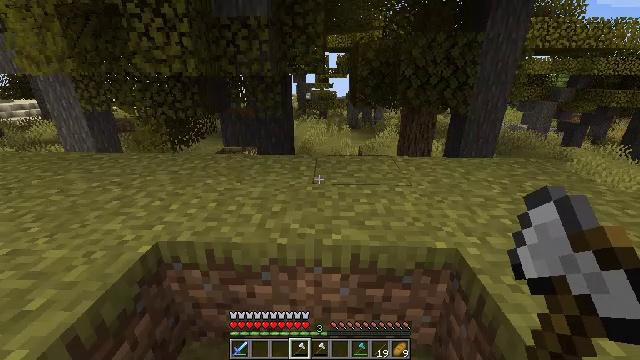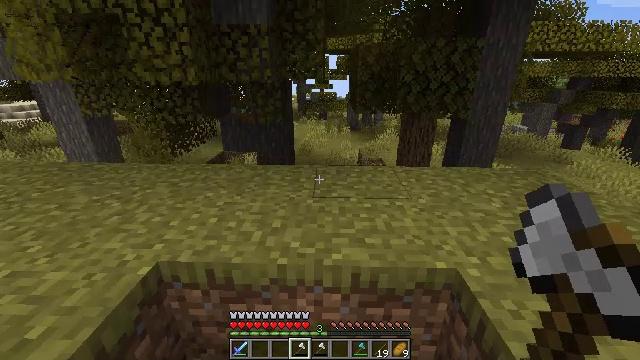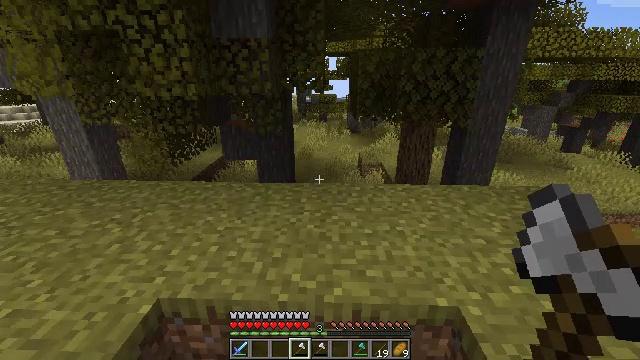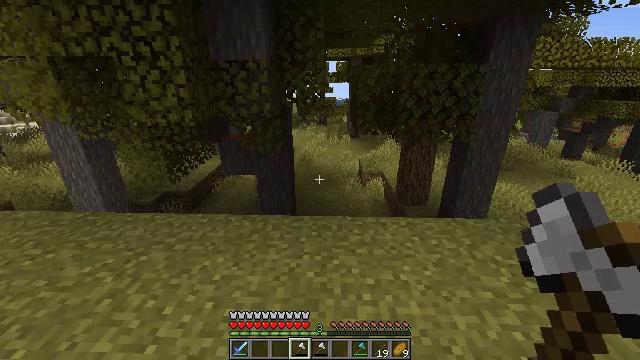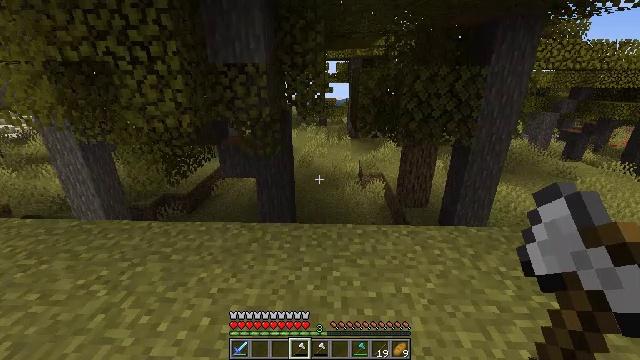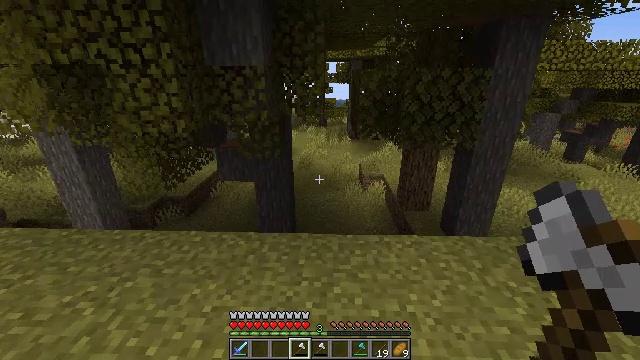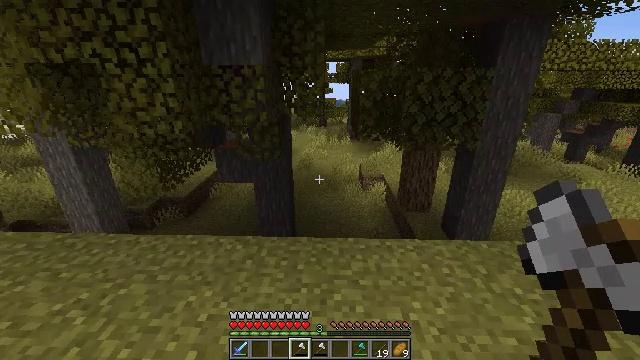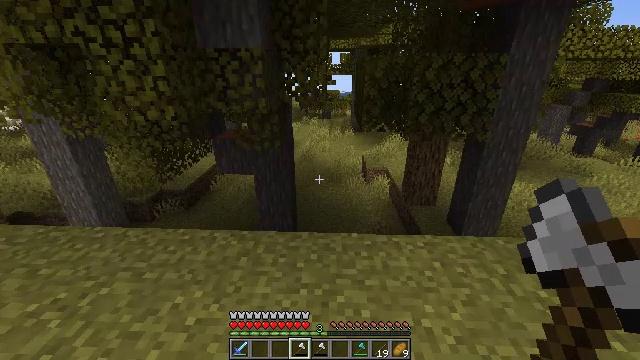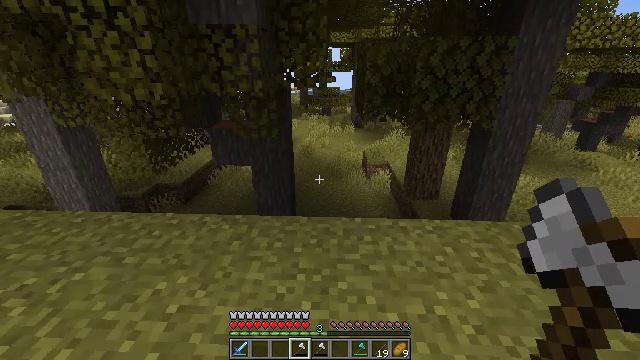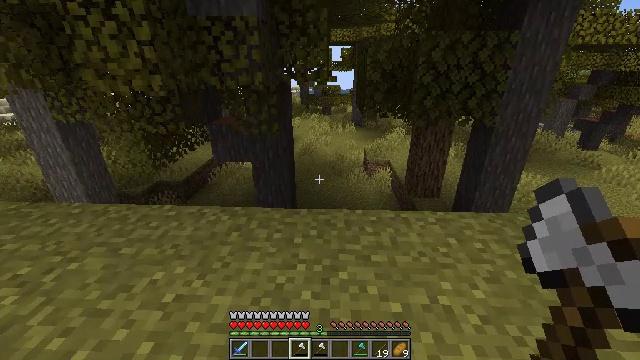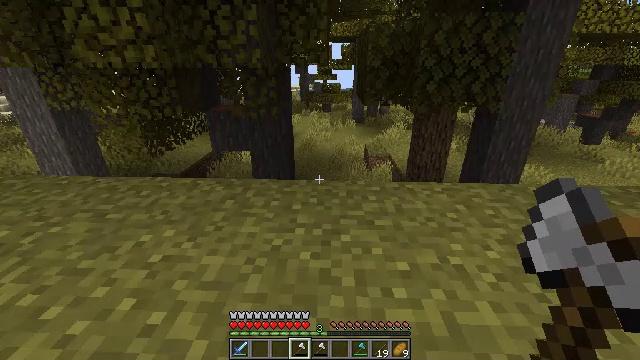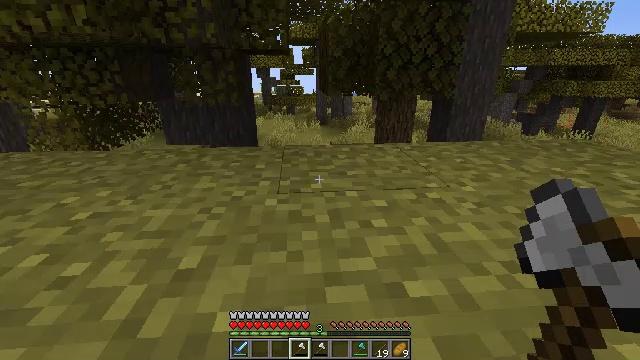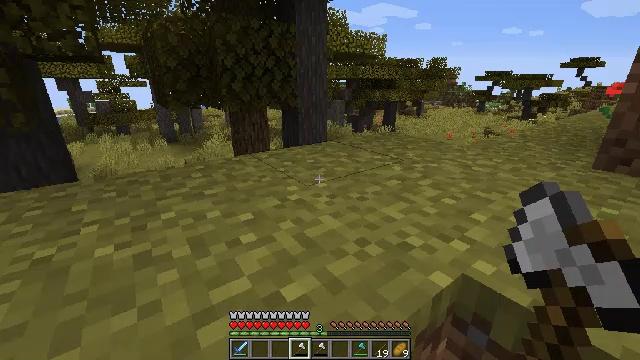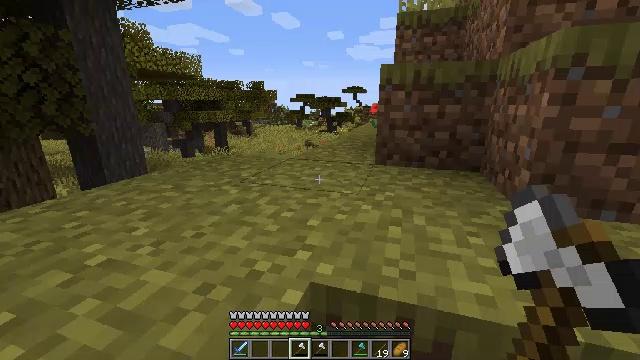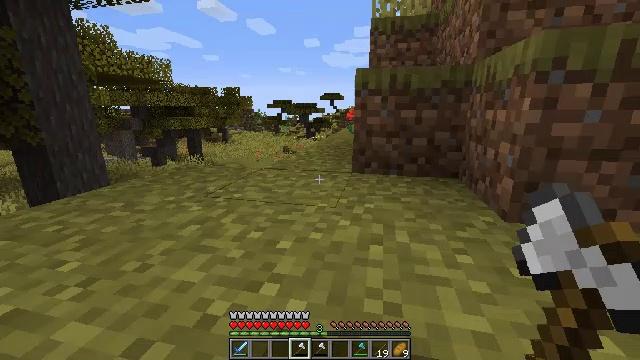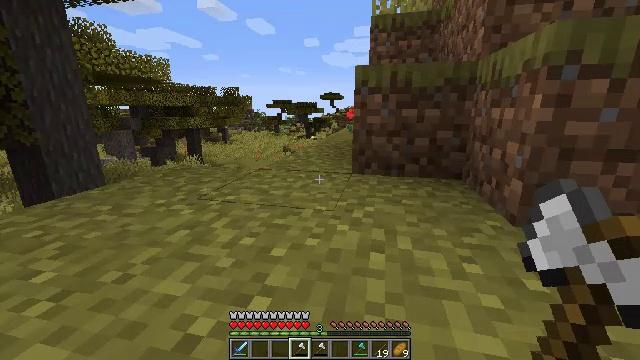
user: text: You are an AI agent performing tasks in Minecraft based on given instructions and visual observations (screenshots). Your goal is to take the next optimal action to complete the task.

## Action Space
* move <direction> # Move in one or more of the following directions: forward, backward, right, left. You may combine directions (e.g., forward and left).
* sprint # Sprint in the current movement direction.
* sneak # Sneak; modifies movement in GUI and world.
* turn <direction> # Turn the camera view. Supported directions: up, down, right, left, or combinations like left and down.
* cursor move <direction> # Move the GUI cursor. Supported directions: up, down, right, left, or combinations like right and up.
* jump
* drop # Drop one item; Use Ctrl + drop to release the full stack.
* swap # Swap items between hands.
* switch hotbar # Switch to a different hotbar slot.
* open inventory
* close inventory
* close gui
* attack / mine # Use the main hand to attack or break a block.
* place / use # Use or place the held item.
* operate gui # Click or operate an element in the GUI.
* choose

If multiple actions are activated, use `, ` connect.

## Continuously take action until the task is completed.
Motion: motion action
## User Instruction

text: Trim the tree by mining the acacia leaves.
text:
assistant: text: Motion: move forward, jump
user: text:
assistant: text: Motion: move forward, jump
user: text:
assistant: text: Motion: move forward, jump
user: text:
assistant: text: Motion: move forward, jump
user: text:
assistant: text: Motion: move forward, jump
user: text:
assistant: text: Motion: move forward, jump
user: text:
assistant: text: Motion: move forward, turn down
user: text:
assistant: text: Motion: move forward
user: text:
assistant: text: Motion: move forward
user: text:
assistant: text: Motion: move forward
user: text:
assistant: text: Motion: move forward, turn right and up
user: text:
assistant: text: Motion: move forward, turn right and up
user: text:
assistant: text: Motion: move forward, turn right and up
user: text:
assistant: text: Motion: move forward, turn right and up
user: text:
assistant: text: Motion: move forward
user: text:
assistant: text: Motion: move forward
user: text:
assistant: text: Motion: move forward
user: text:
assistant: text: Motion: move forward, jump
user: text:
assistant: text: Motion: move forward, turn left, jump
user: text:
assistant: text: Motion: move forward, turn left and down, jump
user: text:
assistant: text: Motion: move forward, turn left and down, jump
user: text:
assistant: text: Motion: move forward, jump
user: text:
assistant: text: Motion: move forward
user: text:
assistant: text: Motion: move forward
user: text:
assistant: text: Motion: move forward
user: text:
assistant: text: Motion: move forward
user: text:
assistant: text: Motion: move forward
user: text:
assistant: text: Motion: move forward
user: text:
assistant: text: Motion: move forward
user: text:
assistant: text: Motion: move forward